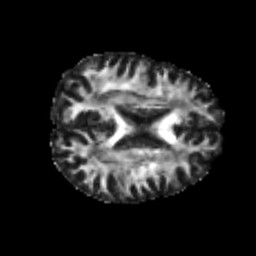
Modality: FA
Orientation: axial
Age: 26
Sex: female
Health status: healthy
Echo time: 0.074 s